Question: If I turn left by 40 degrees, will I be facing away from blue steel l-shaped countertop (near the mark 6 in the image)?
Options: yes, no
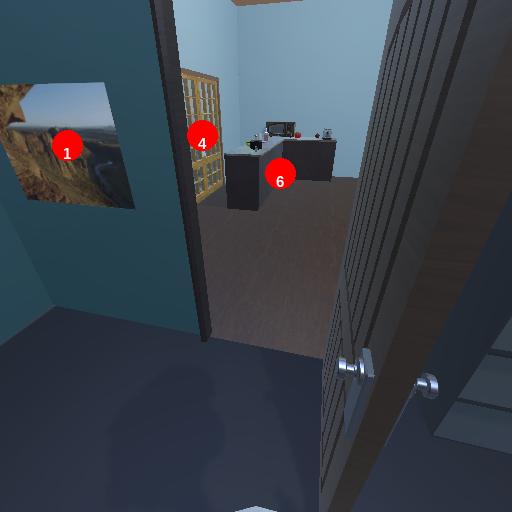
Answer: yes